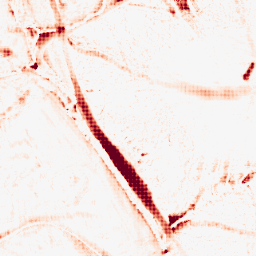
Category: morphological
Decomposition family: morphological_ellipse
Decomposition parameters: operation: opening
width: 20
height: 20
Upsampling method: sinc_hamming
Upsampling parameters: scale: 4
kernel_size: 4
Upsampling scale: 4